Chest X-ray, AP view. Patient: 40 years old, sex M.
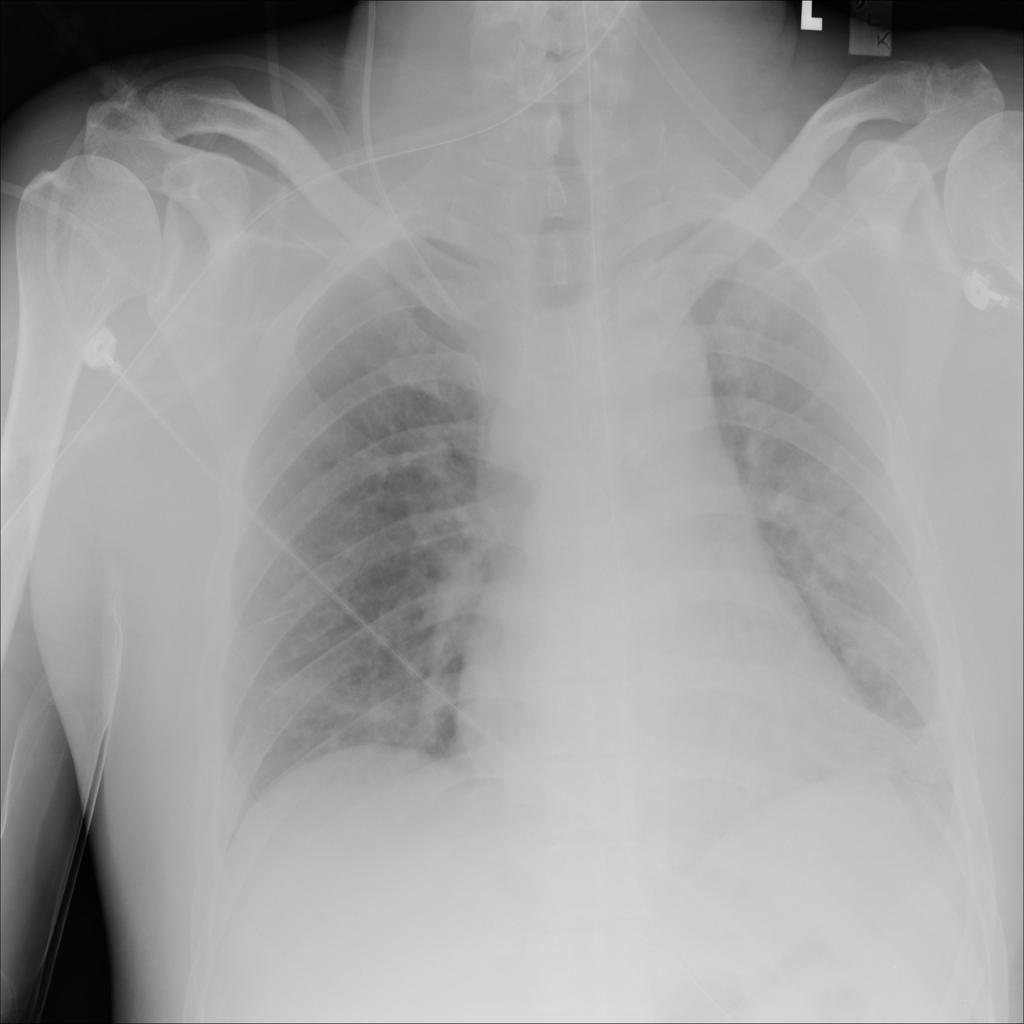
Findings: Atelectasis